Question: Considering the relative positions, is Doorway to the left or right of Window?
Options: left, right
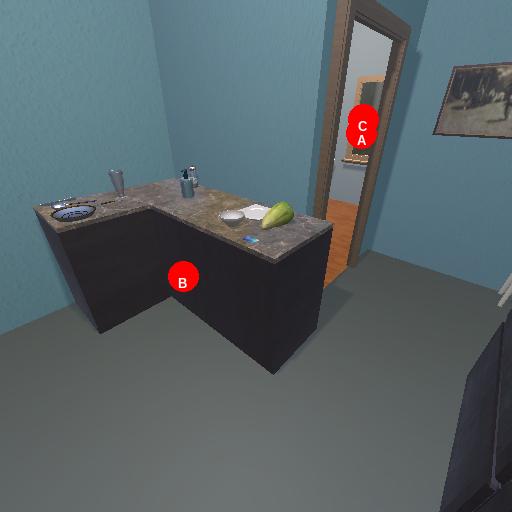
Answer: left